Field crop: maize
Growth stage: 2
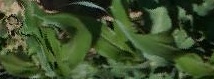
Species: maize